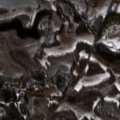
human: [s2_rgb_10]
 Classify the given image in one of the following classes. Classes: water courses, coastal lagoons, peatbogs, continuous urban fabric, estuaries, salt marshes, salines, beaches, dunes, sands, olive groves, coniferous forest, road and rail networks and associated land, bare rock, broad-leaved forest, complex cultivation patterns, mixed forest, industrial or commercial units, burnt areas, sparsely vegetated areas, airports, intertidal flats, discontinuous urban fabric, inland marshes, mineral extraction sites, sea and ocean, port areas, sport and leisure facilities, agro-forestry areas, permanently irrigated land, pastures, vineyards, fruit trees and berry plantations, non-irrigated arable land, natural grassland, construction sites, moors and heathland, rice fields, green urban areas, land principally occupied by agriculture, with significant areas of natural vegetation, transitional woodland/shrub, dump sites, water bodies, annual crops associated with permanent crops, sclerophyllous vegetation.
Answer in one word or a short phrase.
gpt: land principally occupied by agriculture, with significant areas of natural vegetation, broad-leaved forest, mixed forest, transitional woodland/shrub, inland marshes